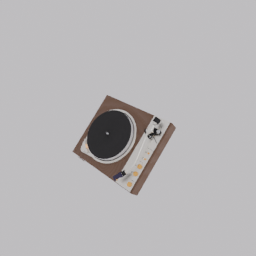
Label: electronics